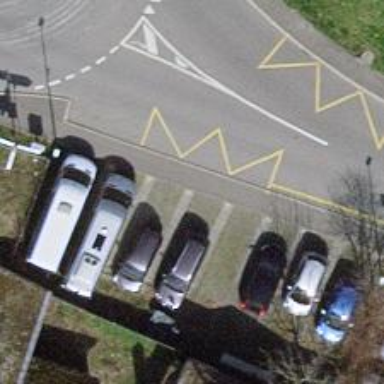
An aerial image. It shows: Bus stop with platform for public transport.